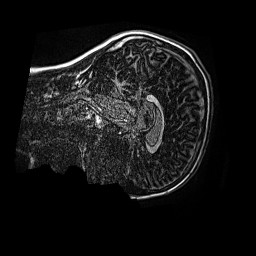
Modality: MP2RAGE
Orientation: sagittal
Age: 12
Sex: male
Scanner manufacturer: siemens
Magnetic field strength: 3 T
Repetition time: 4 s
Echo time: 0.00299 s